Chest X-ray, AP view. Patient: 58 years old, sex M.
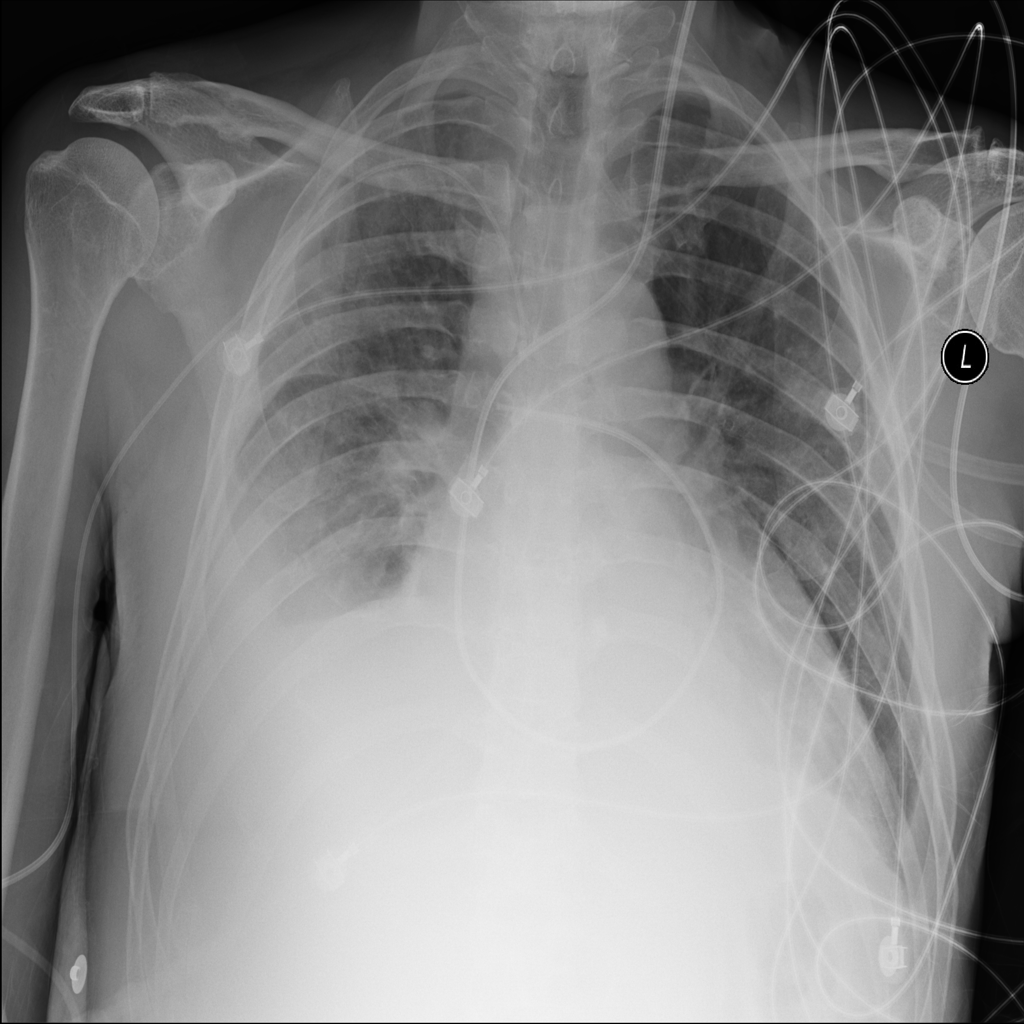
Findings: Effusion